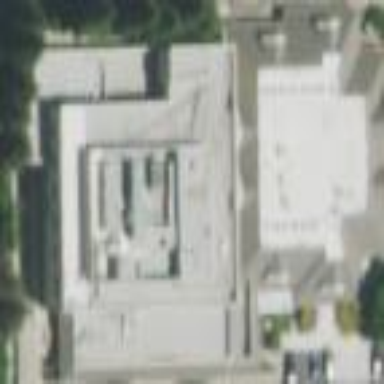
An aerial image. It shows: Hospital building.